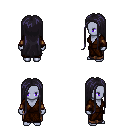
a pixel art fantasy rpg character, female body template, dark elf, purple skin, brown robe, robe skirt, raven extra-long hairstyle, cloth bracers, four views (front, back, left, right), 2x2 character sprite sheet, small pixel art, hard edges, no anti-aliasing